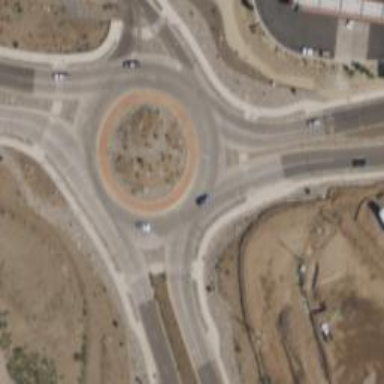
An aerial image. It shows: Roundabout junction on trunk highway with separate sidewalk. The highway is expressway.